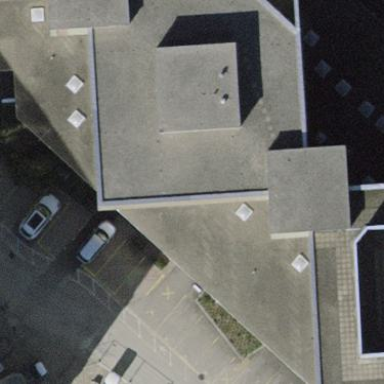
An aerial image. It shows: Office building with commercial purpose.